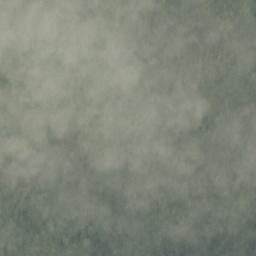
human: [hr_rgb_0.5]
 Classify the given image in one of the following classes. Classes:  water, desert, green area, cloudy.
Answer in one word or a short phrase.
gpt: cloudy